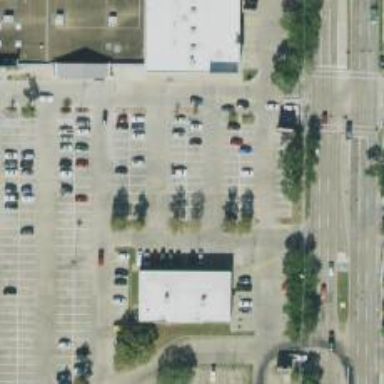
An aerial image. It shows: Parking space is available.